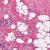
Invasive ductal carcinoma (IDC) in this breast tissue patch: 0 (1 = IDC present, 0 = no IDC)